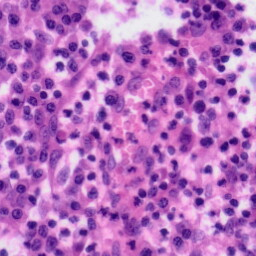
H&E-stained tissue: Tonsil